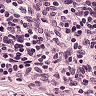
Metastatic tissue present: no